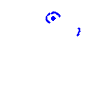
Particle: proton